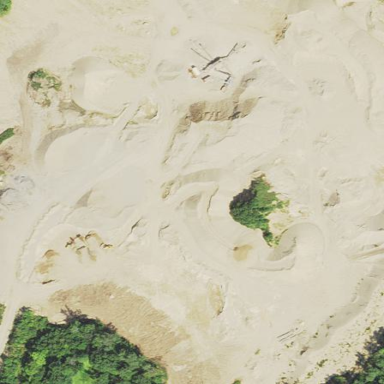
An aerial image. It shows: Quarry area with sand as the primary resource.